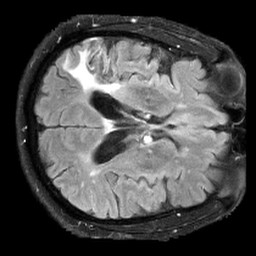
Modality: FLAIR
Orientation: axial
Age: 58
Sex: male
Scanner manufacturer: siemens
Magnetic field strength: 3 T
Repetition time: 9 s
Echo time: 0.099 s